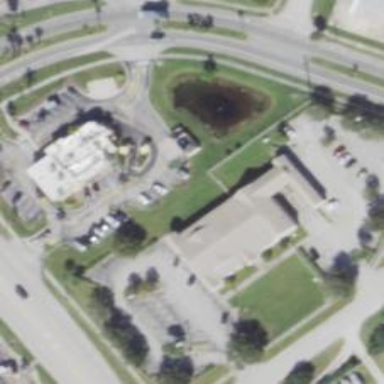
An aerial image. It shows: Post office building.